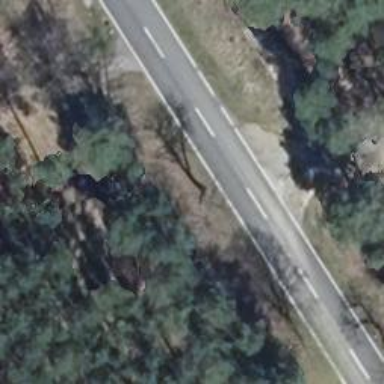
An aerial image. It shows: Asphalt road classified as primary highway.